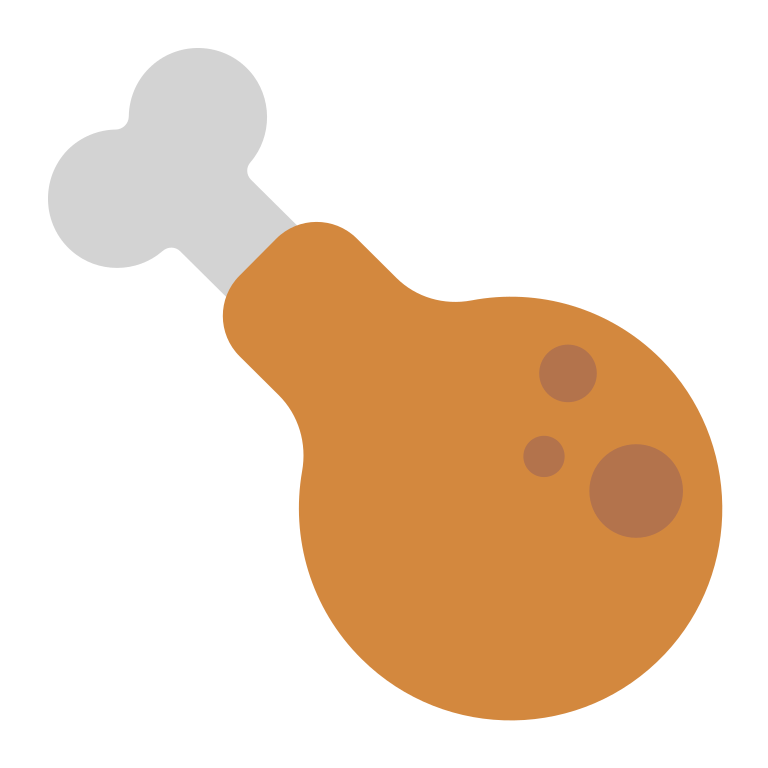
poultry leg flat